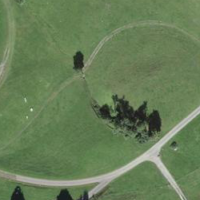
EUNIS habitat code: 24
Species observed at this site:
Veronica filiformis